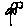
Label: flower